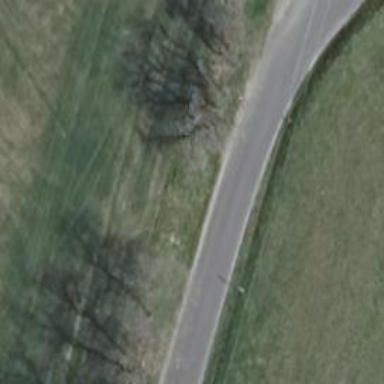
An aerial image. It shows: Tertiary road with asphalt surface.